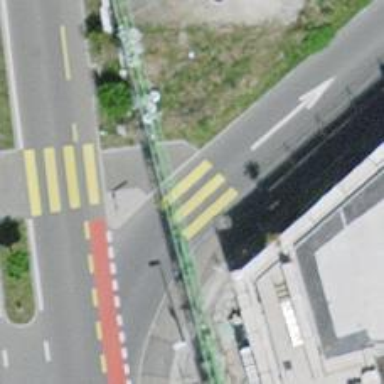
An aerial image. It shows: Uncontrolled zebra crossing with notable zebra markings.